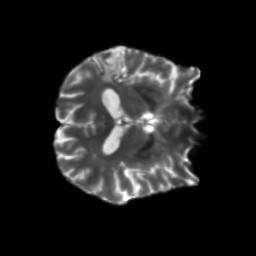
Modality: T2w
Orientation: axial
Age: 63
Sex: male
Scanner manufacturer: siemens
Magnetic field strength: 3 T
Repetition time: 5.25 s
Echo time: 0.08 s